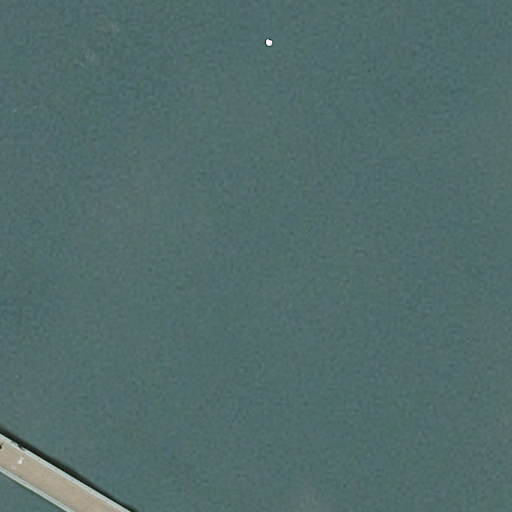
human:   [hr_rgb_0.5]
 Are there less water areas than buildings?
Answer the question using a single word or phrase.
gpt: no

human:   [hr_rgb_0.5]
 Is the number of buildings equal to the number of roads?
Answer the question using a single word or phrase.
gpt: no

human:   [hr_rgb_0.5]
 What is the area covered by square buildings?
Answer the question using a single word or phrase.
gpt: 0m2

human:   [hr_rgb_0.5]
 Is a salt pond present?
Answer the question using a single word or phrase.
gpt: no

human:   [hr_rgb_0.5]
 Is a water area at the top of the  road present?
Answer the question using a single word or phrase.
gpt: no

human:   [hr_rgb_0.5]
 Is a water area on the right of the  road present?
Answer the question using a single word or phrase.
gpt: no

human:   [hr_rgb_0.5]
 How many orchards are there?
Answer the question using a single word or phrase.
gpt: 0

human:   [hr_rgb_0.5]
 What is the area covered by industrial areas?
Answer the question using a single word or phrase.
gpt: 0m2

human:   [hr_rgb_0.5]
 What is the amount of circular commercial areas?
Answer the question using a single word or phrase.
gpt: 0

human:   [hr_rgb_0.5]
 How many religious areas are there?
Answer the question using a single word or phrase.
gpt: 0

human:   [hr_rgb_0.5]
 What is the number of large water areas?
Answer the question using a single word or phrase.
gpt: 1

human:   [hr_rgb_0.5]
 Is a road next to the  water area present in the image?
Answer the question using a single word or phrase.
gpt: yes

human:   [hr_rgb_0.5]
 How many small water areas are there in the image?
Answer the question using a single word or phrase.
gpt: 0

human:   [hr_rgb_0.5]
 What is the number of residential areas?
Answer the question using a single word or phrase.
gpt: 0

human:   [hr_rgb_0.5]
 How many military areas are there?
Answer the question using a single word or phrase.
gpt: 0

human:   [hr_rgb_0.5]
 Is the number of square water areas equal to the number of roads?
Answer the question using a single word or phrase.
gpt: no

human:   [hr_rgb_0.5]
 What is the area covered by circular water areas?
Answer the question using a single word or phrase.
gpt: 0m2

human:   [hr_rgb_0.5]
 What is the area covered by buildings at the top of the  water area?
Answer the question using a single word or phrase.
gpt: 0m2

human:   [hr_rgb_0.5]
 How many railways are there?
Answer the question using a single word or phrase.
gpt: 0

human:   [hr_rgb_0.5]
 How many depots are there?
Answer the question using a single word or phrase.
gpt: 0

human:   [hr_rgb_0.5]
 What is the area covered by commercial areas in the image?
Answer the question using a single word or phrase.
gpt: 0m2

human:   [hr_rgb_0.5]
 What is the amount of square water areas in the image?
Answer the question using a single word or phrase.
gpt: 0

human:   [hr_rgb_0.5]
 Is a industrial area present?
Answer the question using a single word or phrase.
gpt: no

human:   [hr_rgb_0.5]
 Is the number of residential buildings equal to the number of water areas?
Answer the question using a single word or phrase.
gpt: no

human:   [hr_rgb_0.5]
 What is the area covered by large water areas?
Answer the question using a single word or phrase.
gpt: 10631m2

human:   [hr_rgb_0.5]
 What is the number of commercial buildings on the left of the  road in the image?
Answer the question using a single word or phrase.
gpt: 0

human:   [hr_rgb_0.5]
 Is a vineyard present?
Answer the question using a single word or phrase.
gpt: no

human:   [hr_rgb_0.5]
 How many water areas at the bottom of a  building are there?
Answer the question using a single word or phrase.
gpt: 0

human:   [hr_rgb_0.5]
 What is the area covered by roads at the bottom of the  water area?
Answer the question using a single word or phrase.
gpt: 0m2

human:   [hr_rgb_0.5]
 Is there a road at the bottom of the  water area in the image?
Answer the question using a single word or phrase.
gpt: yes

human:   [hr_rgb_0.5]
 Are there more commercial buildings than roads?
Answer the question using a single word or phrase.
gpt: no

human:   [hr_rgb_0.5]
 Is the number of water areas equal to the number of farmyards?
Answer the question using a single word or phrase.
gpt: no

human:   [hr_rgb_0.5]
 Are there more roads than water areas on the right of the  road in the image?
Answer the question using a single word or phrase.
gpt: yes

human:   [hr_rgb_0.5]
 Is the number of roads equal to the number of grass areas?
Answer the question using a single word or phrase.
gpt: no

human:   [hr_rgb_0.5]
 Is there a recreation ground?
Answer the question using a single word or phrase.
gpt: no

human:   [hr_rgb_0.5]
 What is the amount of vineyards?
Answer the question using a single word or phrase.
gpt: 0